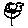
Label: flower